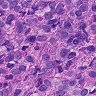
Metastatic tissue present: yes